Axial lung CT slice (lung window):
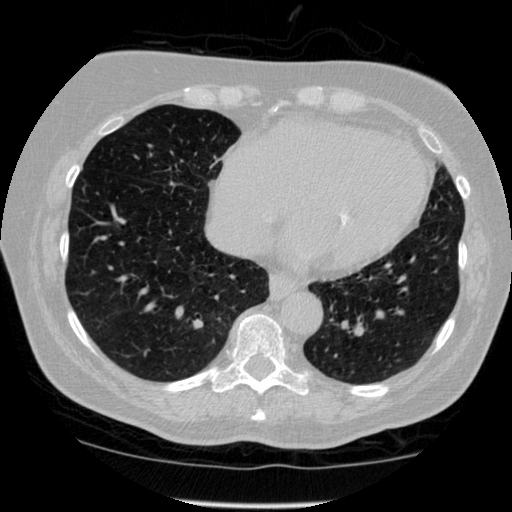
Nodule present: no